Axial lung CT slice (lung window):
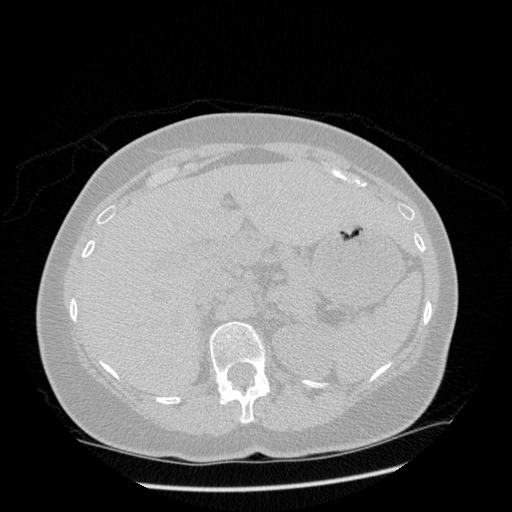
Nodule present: no